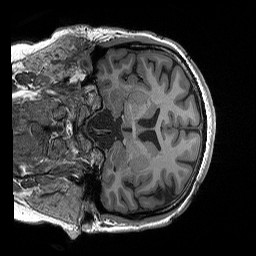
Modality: T1w
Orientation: coronal
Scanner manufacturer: siemens
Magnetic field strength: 3 T
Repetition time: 2.3 s
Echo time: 0.00294 s